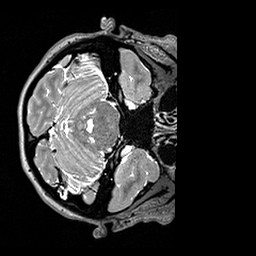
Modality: T2w
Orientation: axial
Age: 23
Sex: female
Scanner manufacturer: siemens
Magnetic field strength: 3 T
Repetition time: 3.2 s
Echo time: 0.408 s